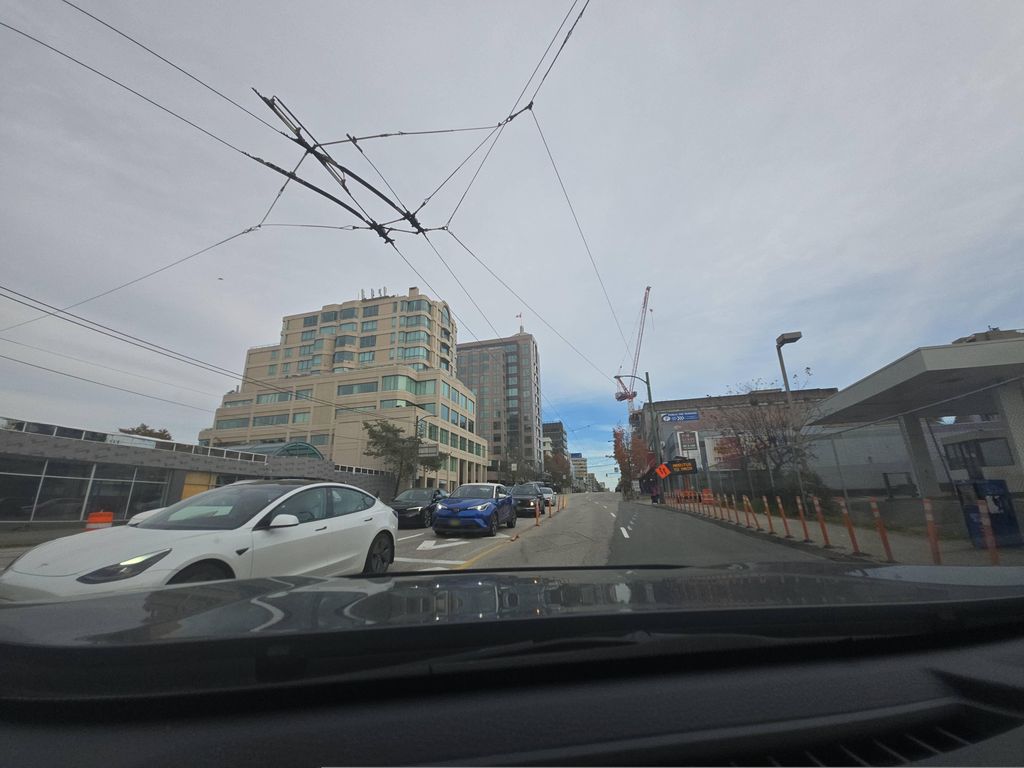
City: vancouver